Interaction volume radius: 10 \u00c5
Interaction volume height: 20 \u00c5
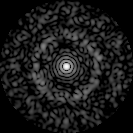
Disorder parameter: 0.8411